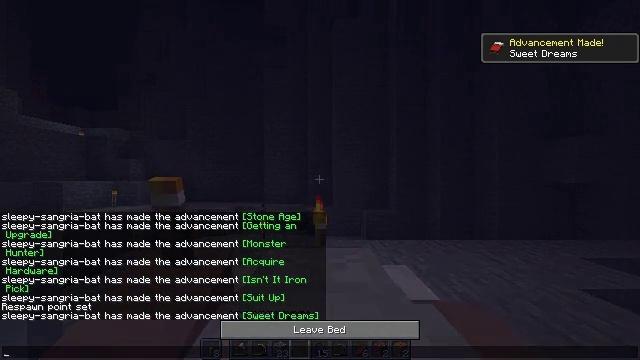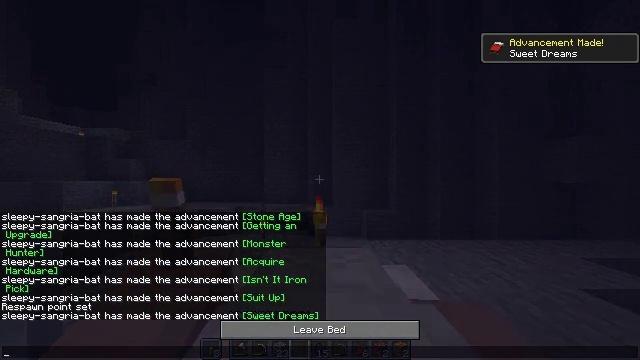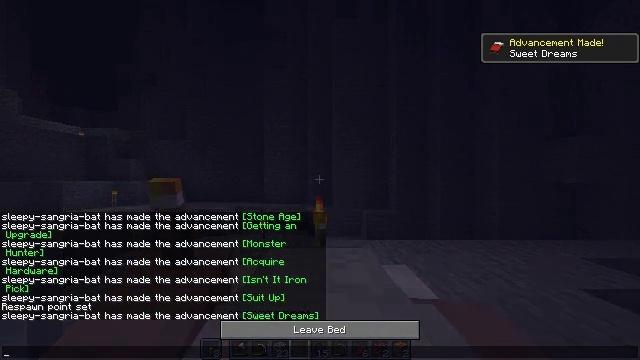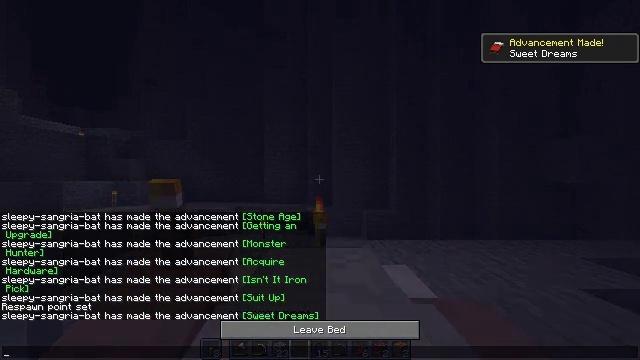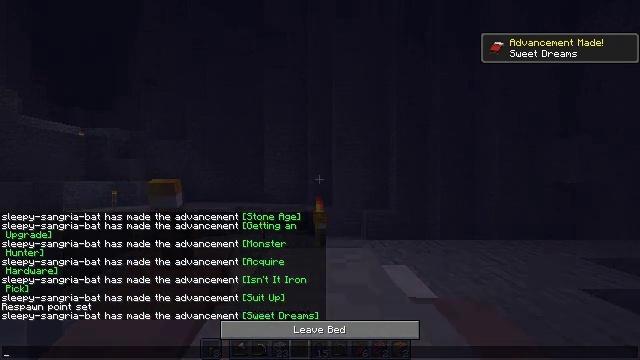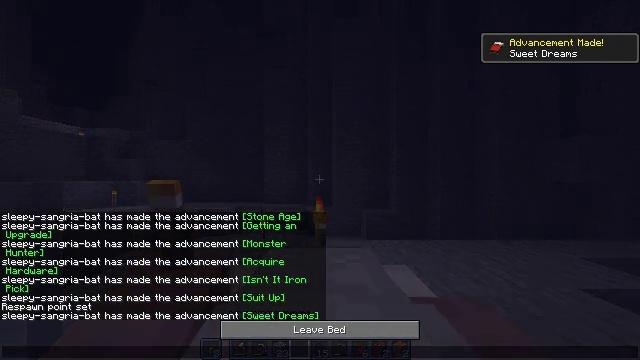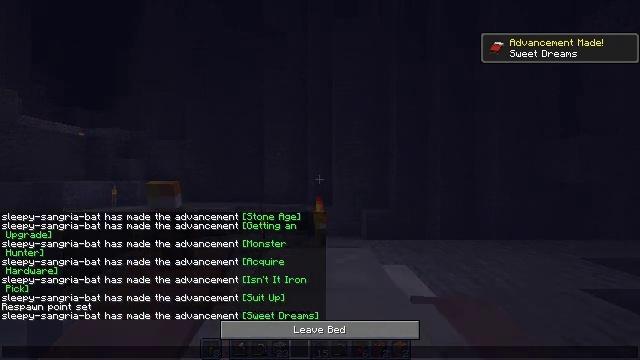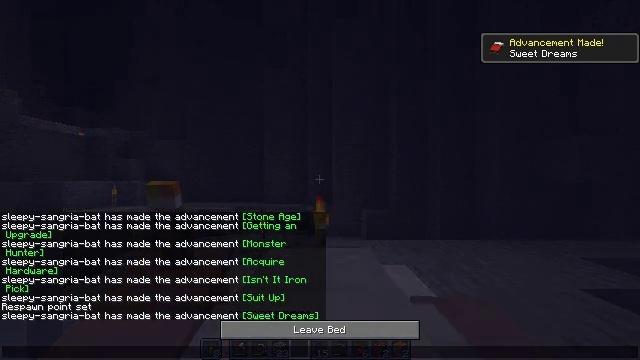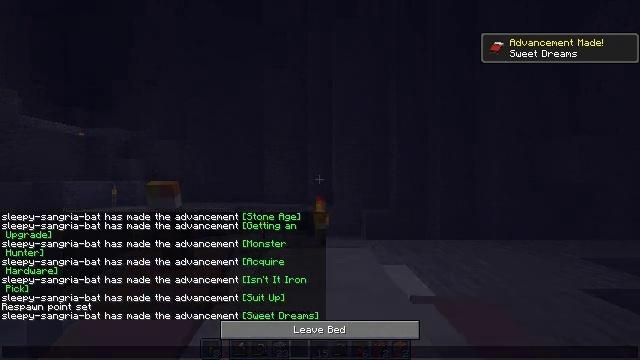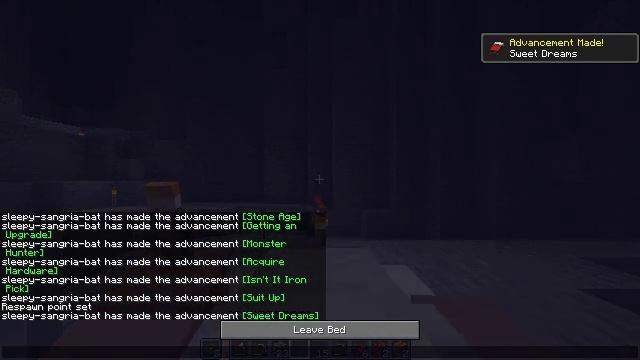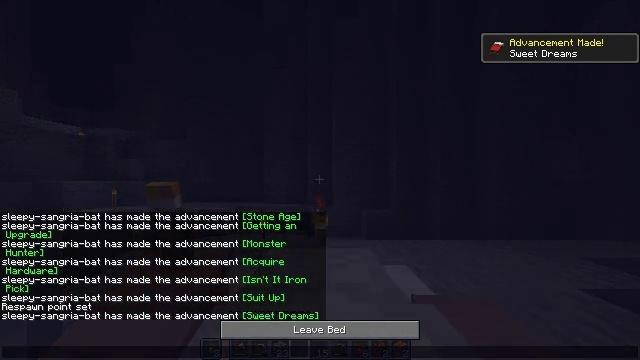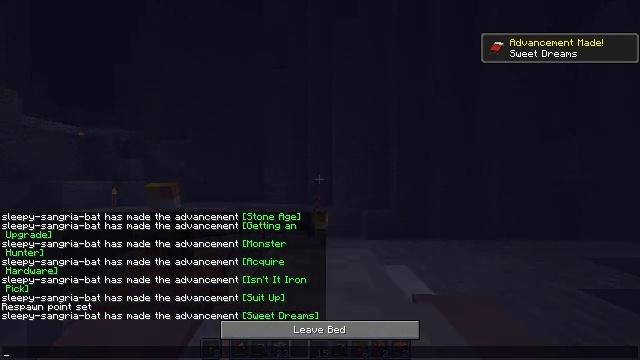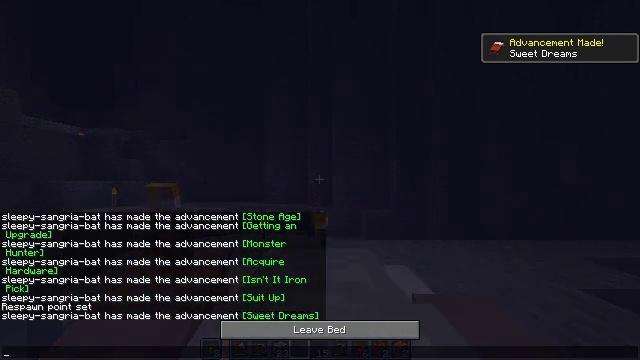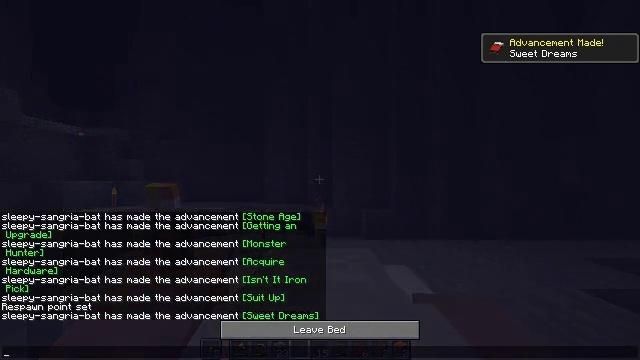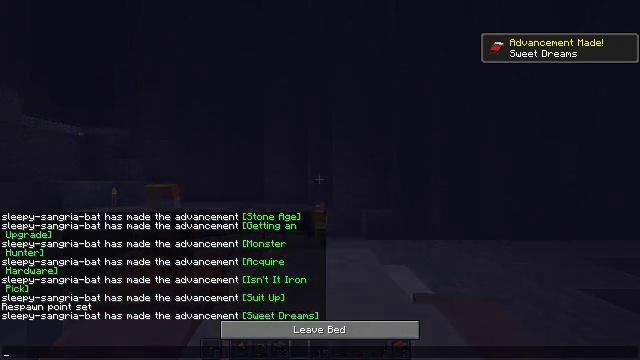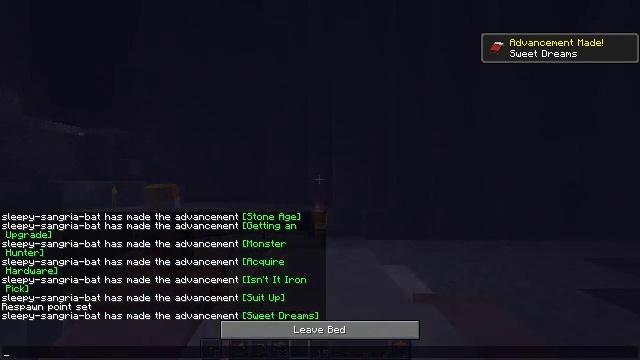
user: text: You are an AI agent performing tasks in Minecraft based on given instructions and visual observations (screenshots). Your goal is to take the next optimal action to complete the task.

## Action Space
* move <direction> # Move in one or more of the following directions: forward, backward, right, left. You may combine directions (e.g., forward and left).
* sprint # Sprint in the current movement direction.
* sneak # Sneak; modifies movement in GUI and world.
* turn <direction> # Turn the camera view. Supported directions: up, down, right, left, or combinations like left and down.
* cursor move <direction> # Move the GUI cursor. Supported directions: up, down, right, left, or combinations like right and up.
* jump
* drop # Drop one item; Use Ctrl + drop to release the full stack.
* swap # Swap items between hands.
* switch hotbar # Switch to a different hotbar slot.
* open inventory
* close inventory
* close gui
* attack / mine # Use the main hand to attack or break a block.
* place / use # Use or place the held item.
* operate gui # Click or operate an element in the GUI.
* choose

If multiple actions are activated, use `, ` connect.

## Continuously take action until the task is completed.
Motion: motion action
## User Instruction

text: Remove the white bed from its place.
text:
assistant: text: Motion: no_op
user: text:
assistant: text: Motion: no_op
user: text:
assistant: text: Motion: no_op
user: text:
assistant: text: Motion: no_op
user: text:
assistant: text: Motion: no_op
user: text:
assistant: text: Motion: no_op
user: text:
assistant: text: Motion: no_op
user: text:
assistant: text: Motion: no_op
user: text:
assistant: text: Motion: no_op
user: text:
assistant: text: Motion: no_op
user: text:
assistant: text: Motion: no_op
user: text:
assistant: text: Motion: no_op
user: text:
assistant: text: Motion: no_op
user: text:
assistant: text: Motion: no_op
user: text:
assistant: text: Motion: no_op
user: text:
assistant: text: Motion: no_op
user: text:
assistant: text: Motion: close gui
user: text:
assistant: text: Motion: no_op
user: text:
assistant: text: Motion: turn right and down
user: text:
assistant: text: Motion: turn right and down
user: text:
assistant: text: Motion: turn right and down
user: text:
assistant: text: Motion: turn right
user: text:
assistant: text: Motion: turn right and up
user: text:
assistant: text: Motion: turn right
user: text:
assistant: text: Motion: turn right
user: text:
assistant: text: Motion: no_op
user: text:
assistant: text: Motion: turn left and down
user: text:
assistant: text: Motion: turn left and down
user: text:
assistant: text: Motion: turn left and down
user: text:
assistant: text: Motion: turn left and down